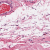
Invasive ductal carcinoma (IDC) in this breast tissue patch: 0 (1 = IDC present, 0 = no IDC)